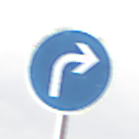
Verkehrszeichen: VorgeschriebeneFahrtrichtungRechts
Umgebung: Outdoor, Nature
Tageszeit: MorningAfternoon
Wetter: Overcast
Licht: Natural
Jahreszeit: Winter
Kontrast: LowContrast